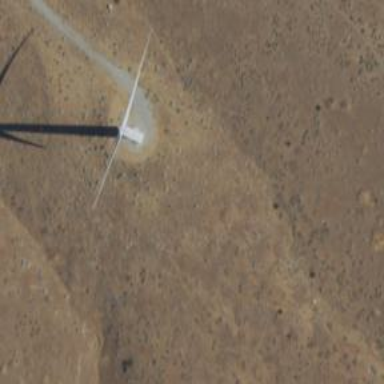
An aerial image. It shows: Wind turbine generator that utilizes wind as its source for generating electricity. It is of the horizontal axis type.